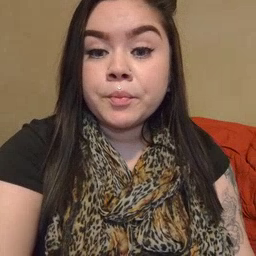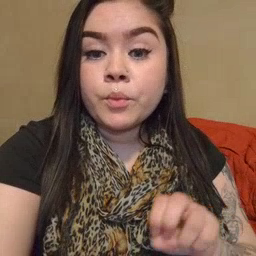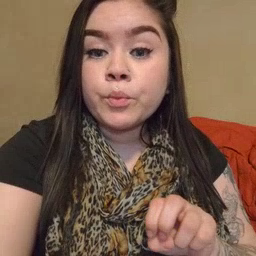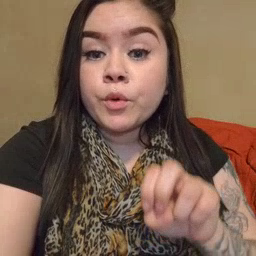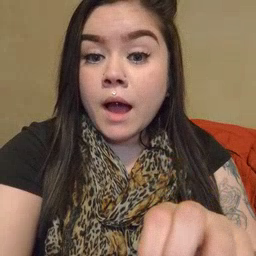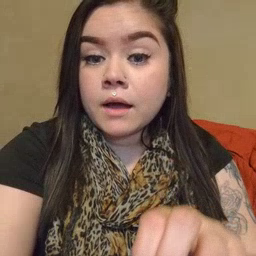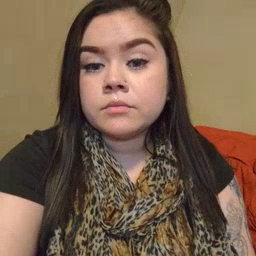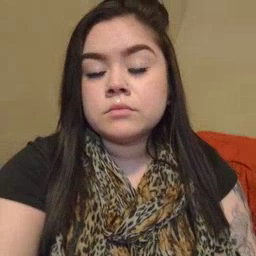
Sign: ride